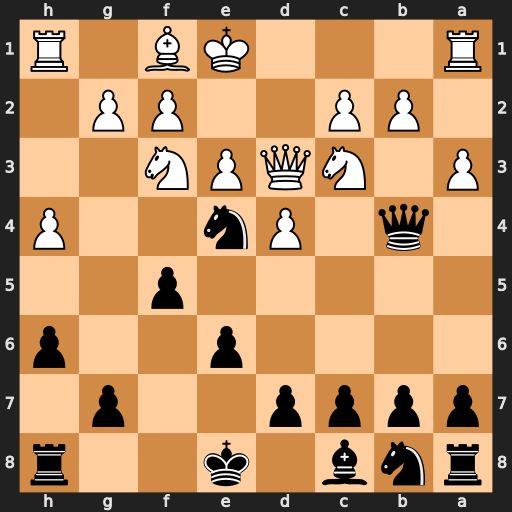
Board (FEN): rnb1k2r/pppp2p1/4p2p/5p2/1q1Pn2P/P1NQPN2/1PP2PP1/R3KB1R
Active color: b
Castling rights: KQkq
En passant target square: -
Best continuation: Qxb2 Rb1 Qxc3+ Qxc3 Nxc3